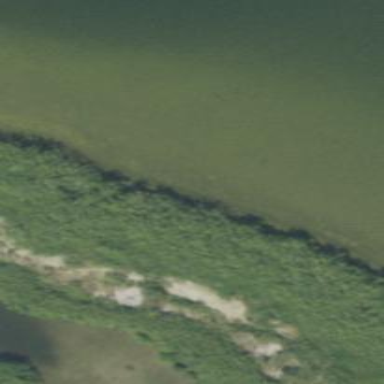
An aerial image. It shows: Mangrove wetland area.